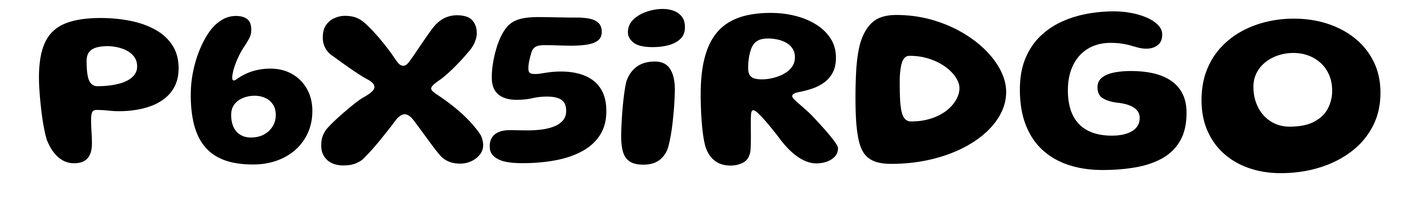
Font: Gluten_SemiBold